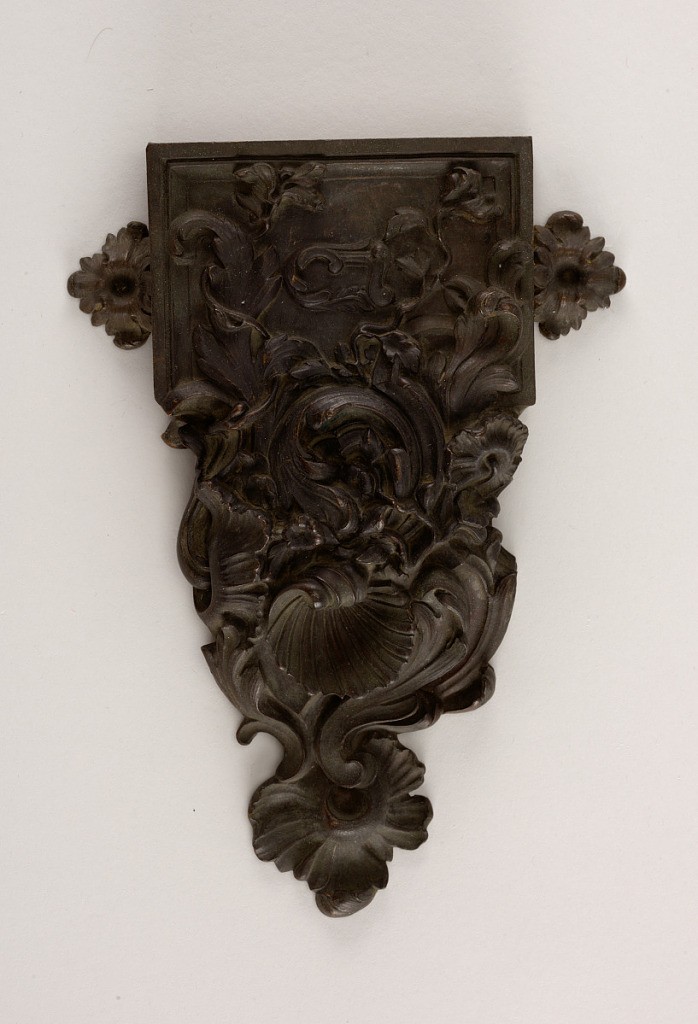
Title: Lock
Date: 19th century
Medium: Bronze
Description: Cast of a lock with its catch, decorated with foliage and flowers.  Keyholes, holes for screws and for bottle, unworked.  (in the style of about 1725)